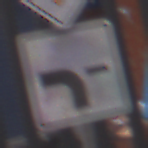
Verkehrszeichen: VerlaufVorfahrtsstrasse6
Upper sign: Vorfahrtsstrasse
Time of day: MorningAfternoon
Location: Outdoor (Urban)
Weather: Overcast
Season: NotSpecified
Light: Natural